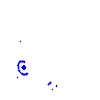
Particle: electron